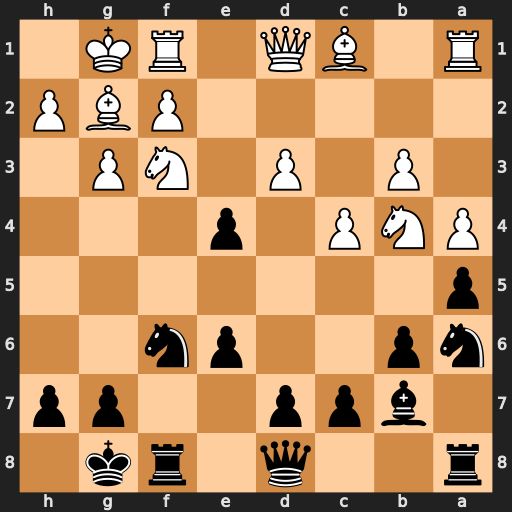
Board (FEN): r2q1rk1/1bpp2pp/np2pn2/p7/PNP1p3/1P1P1NP1/5PBP/R1BQ1RK1
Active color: b
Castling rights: -
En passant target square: -
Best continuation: exf3 Bxf3 Bxf3